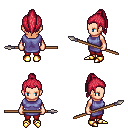
a pixel art fantasy rpg character, female body template, human, light skin, chain tabard jacket, red pants, ruby red long topknot hairstyle, gold boots, spear, four views (front, back, left, right), 2x2 character sprite sheet, small pixel art, hard edges, no anti-aliasing